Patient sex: M
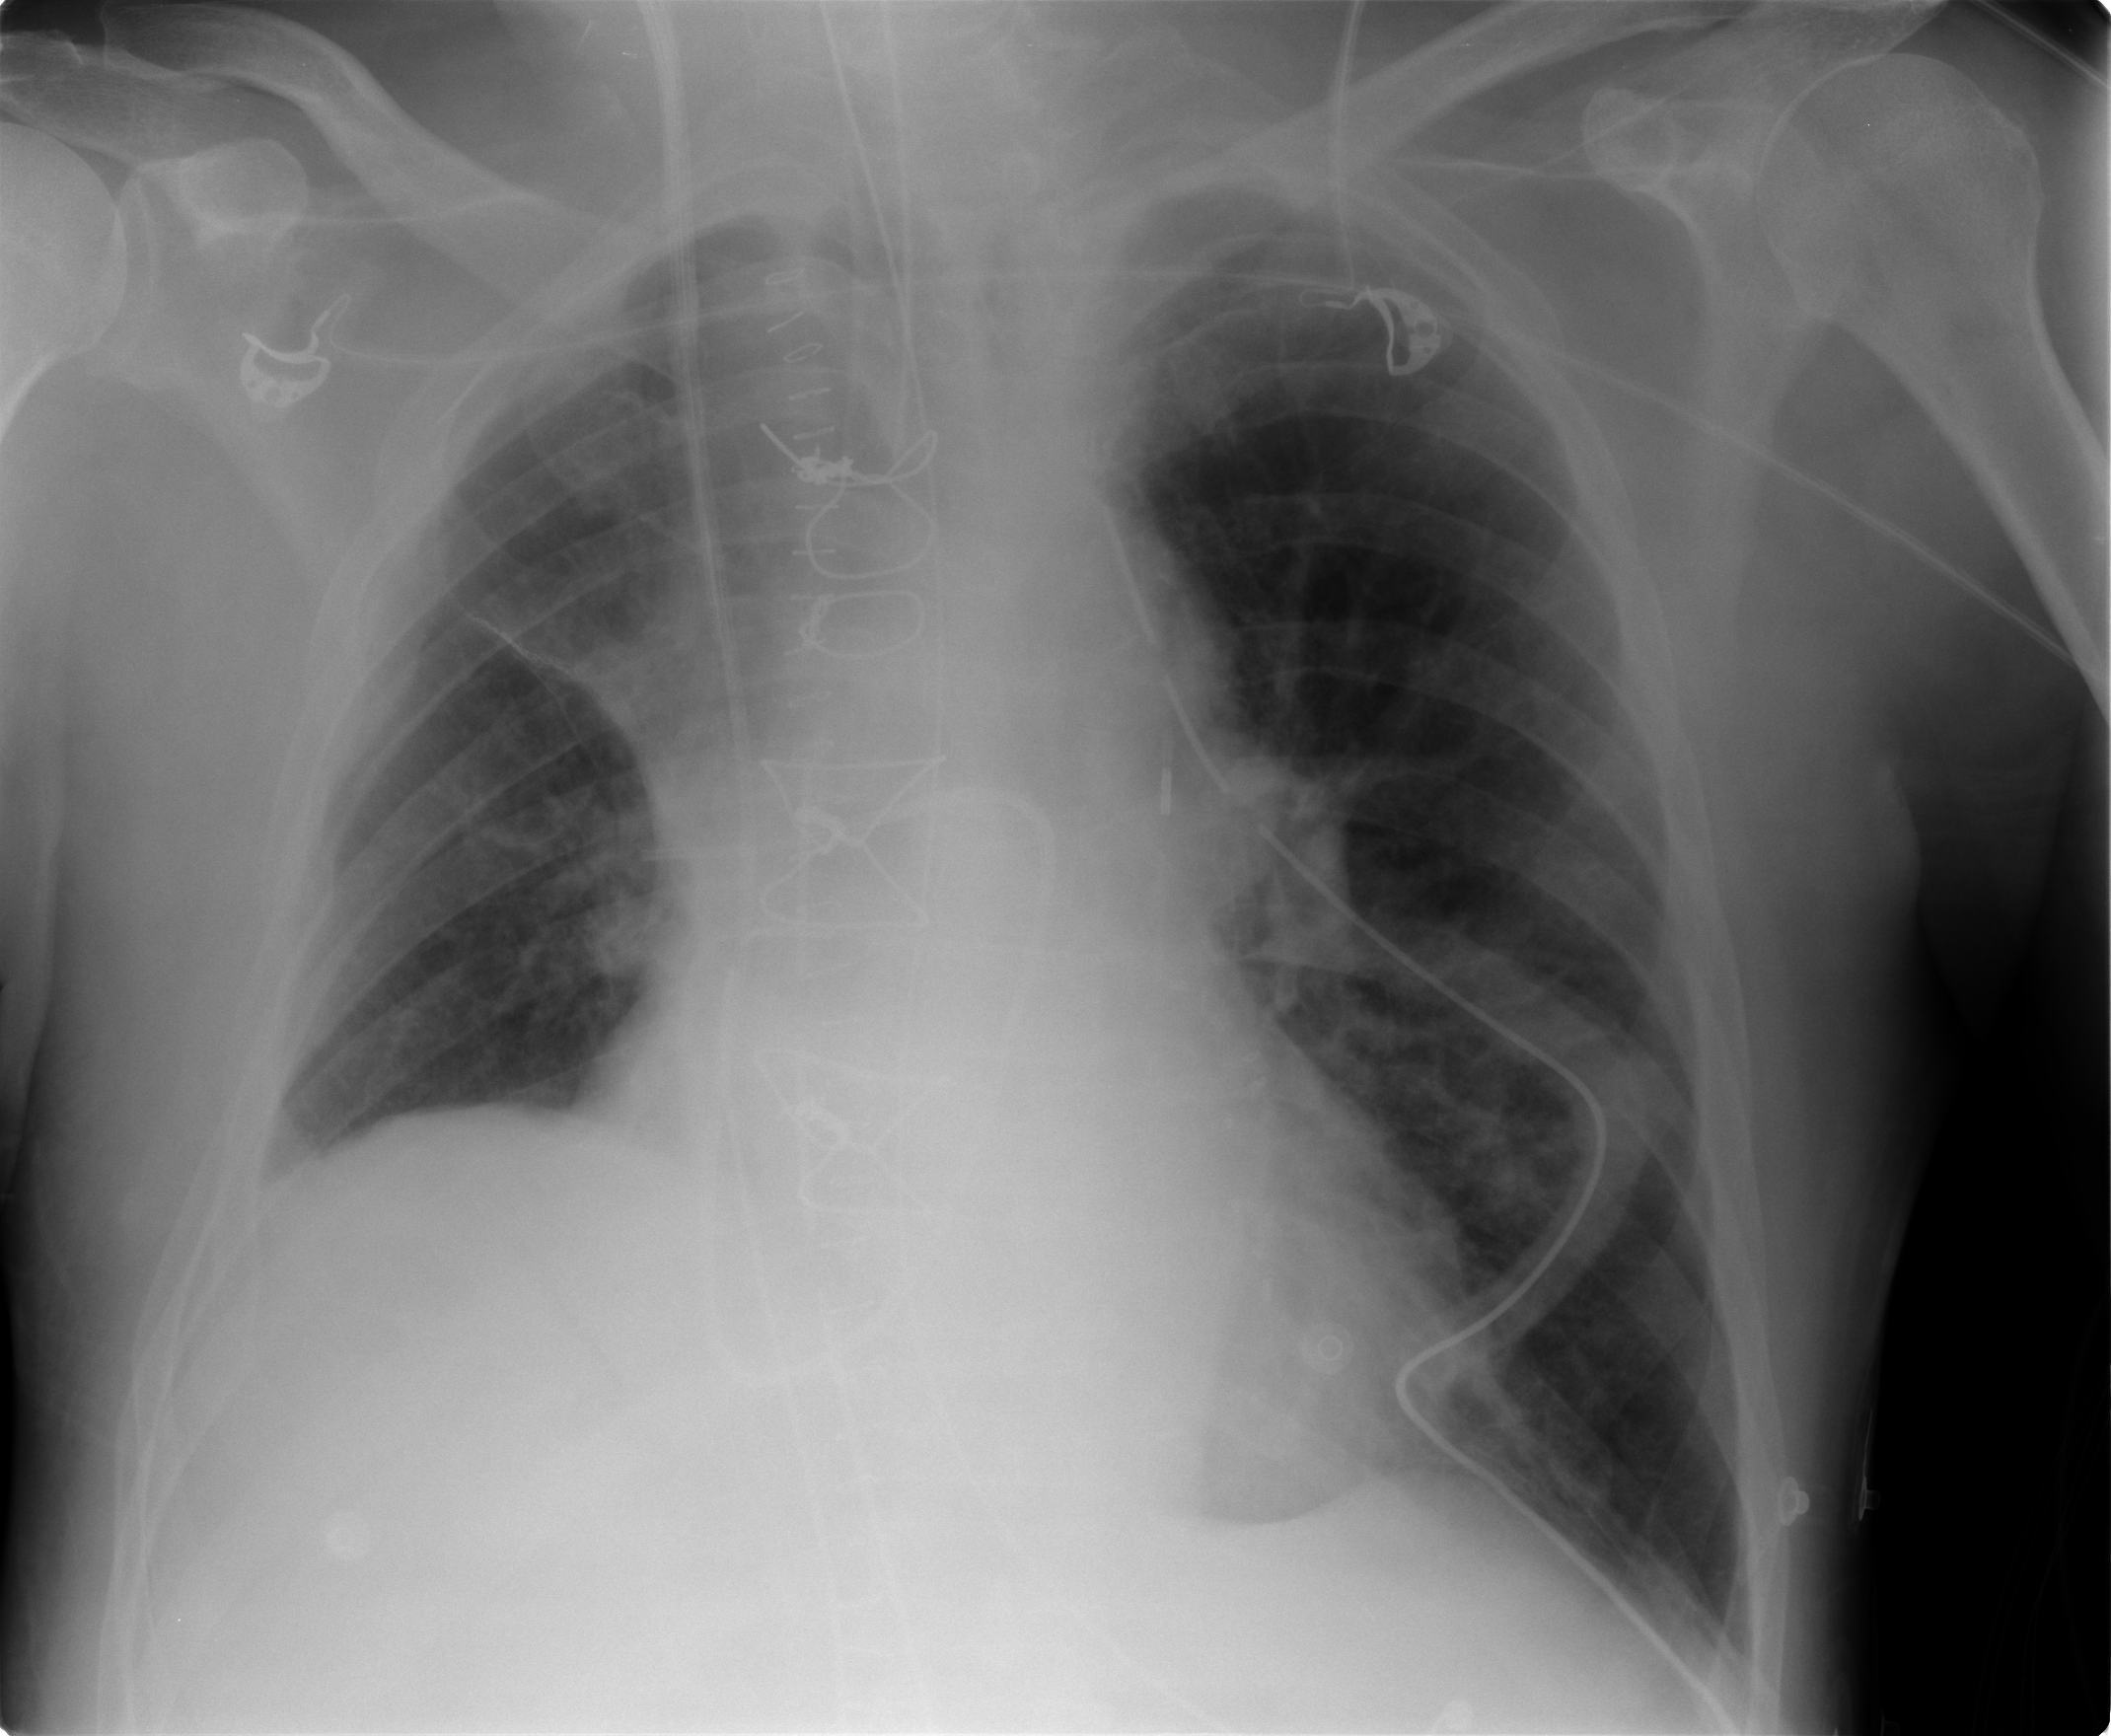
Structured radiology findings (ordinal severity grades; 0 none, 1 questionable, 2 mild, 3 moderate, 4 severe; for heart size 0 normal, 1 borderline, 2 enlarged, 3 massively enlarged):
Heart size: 1
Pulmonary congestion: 0
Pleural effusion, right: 1
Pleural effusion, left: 0
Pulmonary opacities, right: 0
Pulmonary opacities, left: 0
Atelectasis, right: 1
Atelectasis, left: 2